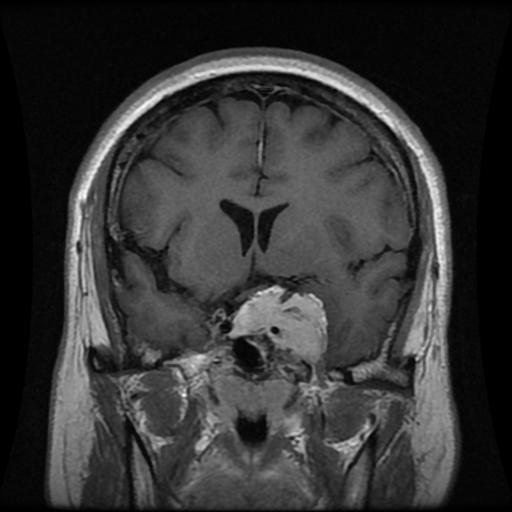
Label: meningioma